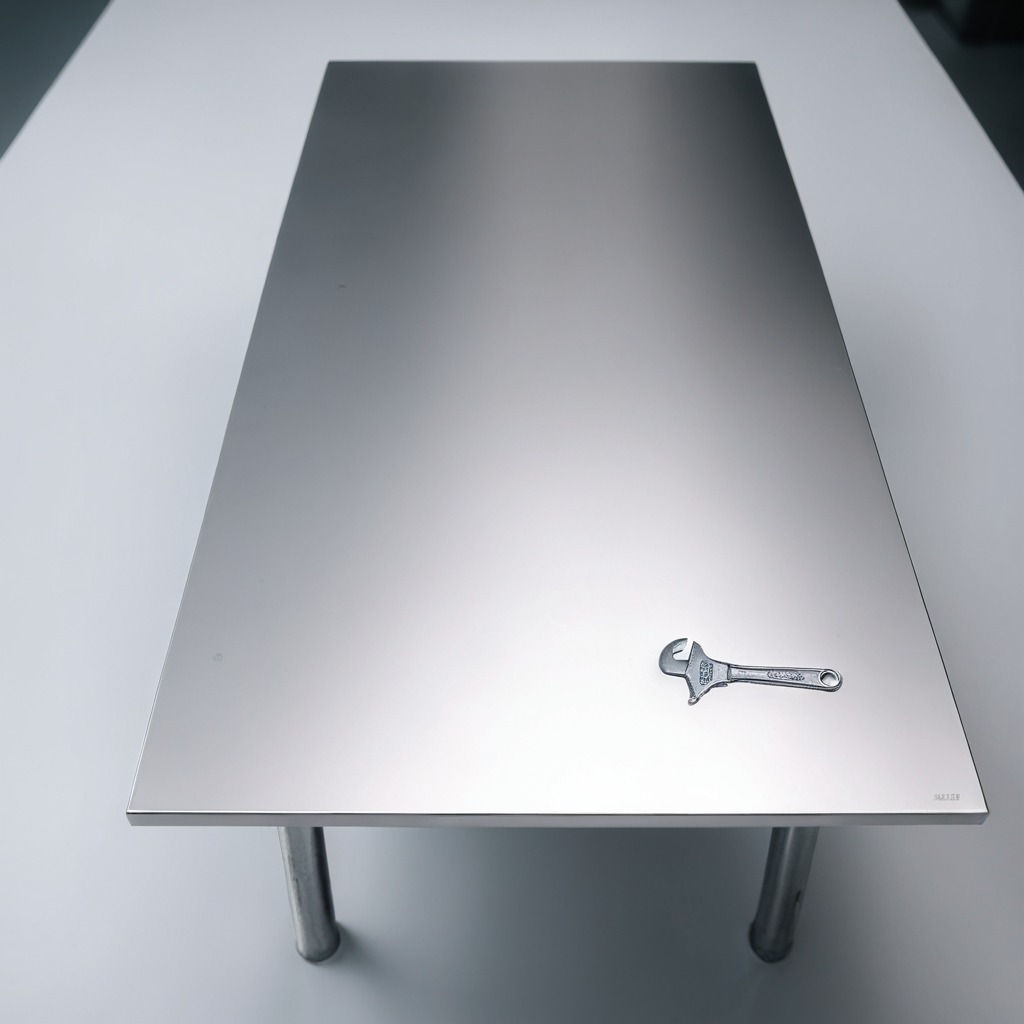
An wrench is lying on the stainless steel table.